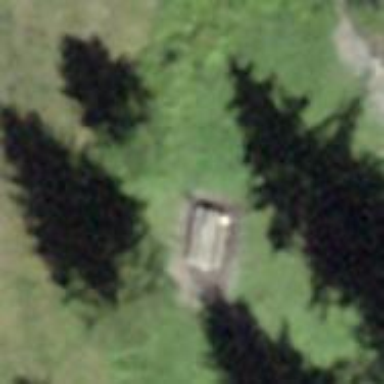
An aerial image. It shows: Picnic table located in leisure land area.